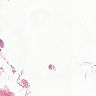
Metastatic tissue present: no